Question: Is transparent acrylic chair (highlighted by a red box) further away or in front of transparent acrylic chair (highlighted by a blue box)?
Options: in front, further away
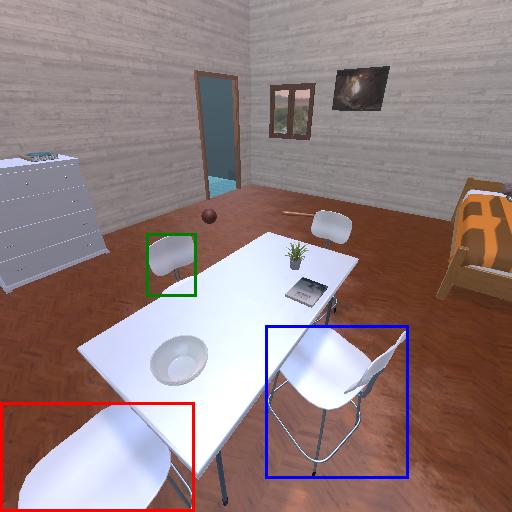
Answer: in front